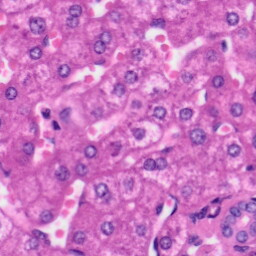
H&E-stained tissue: Liver